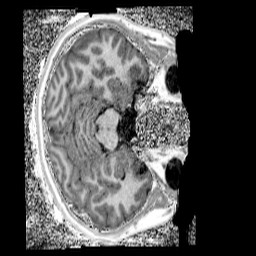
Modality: UNIT1_denoised
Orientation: axial
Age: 14
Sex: female
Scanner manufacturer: siemens
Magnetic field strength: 3 T
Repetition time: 4 s
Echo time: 0.00299 s